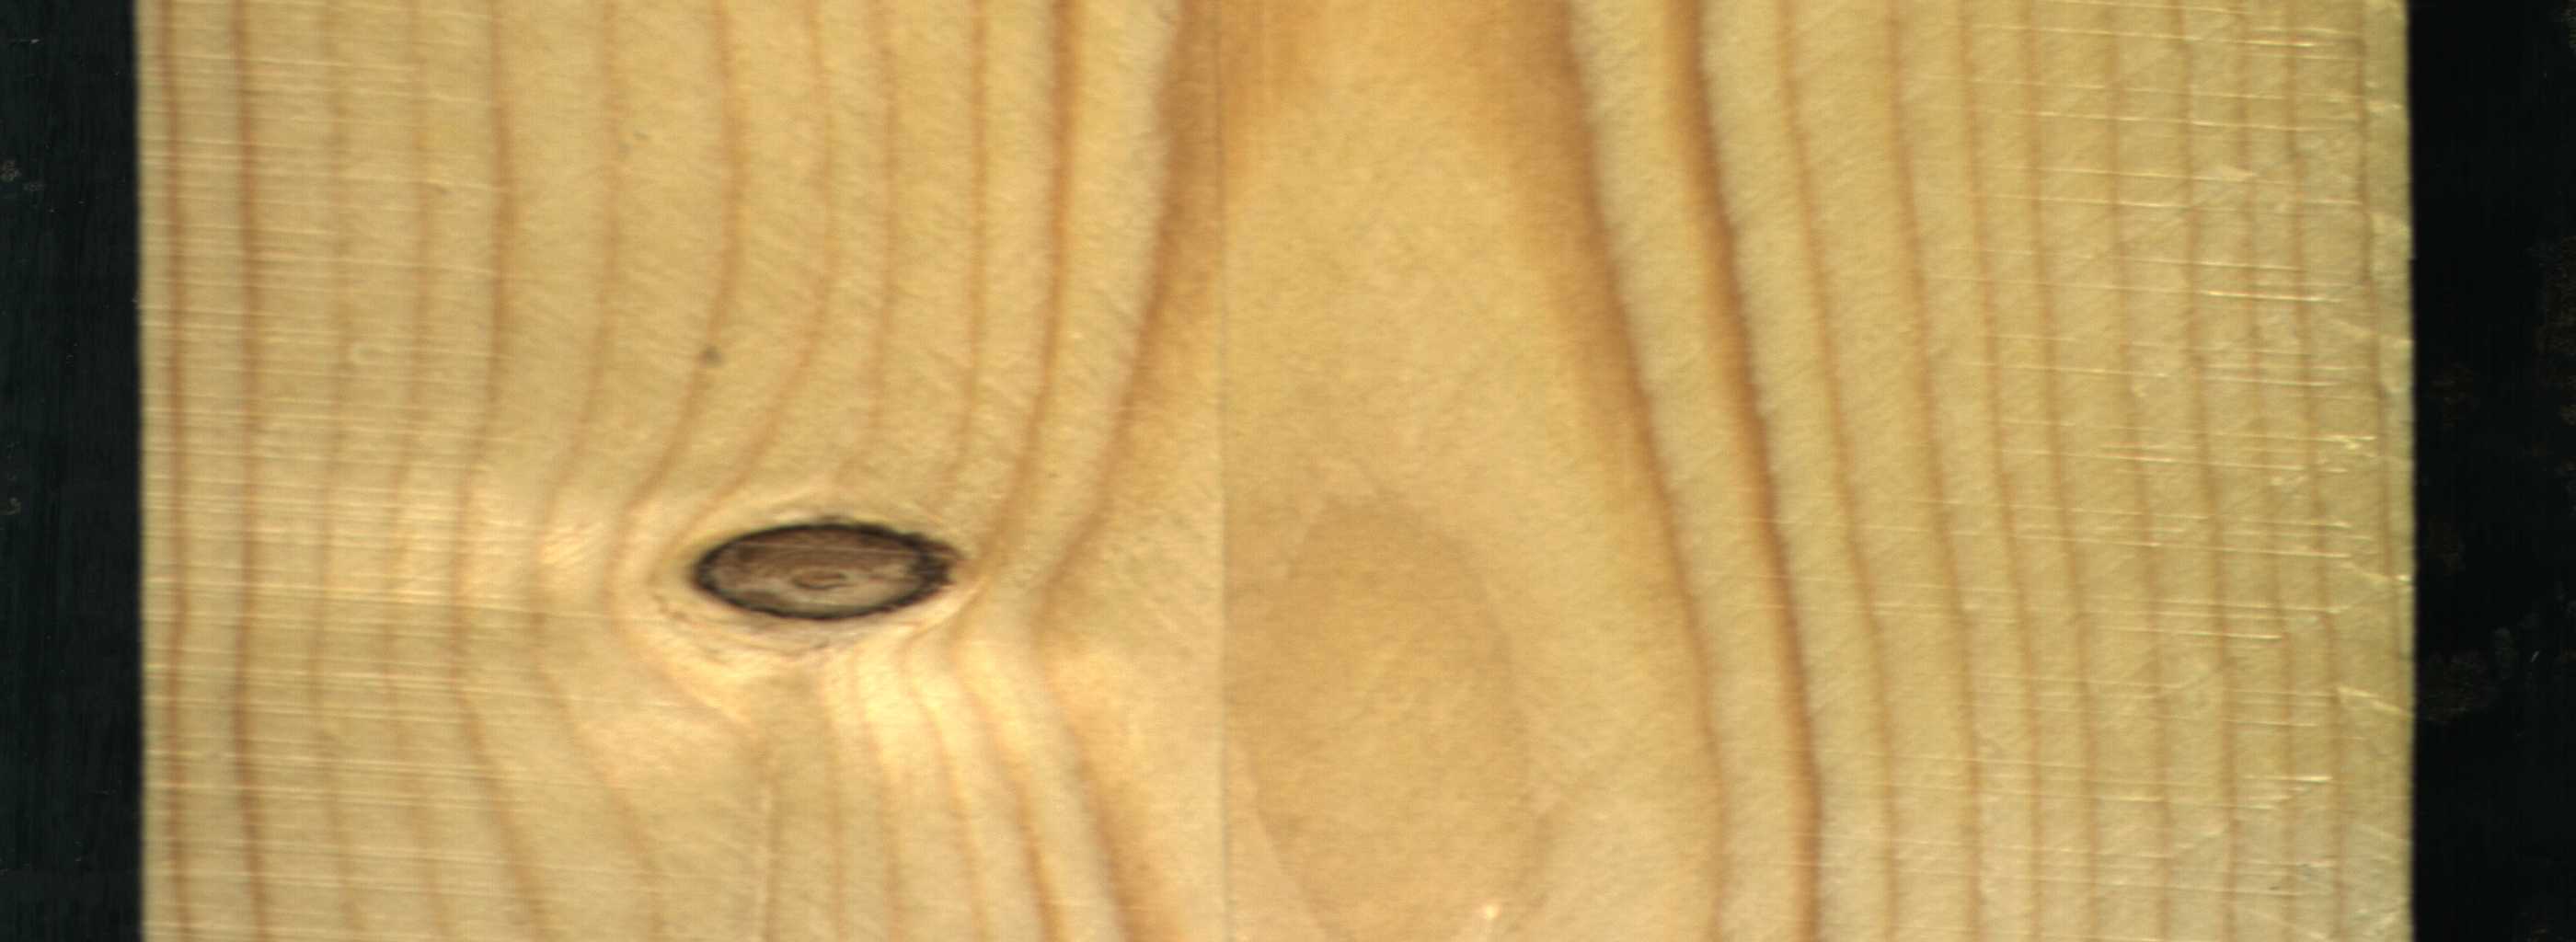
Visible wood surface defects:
Dead_Knot